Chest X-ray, PA view. Patient: 68 years old, sex F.
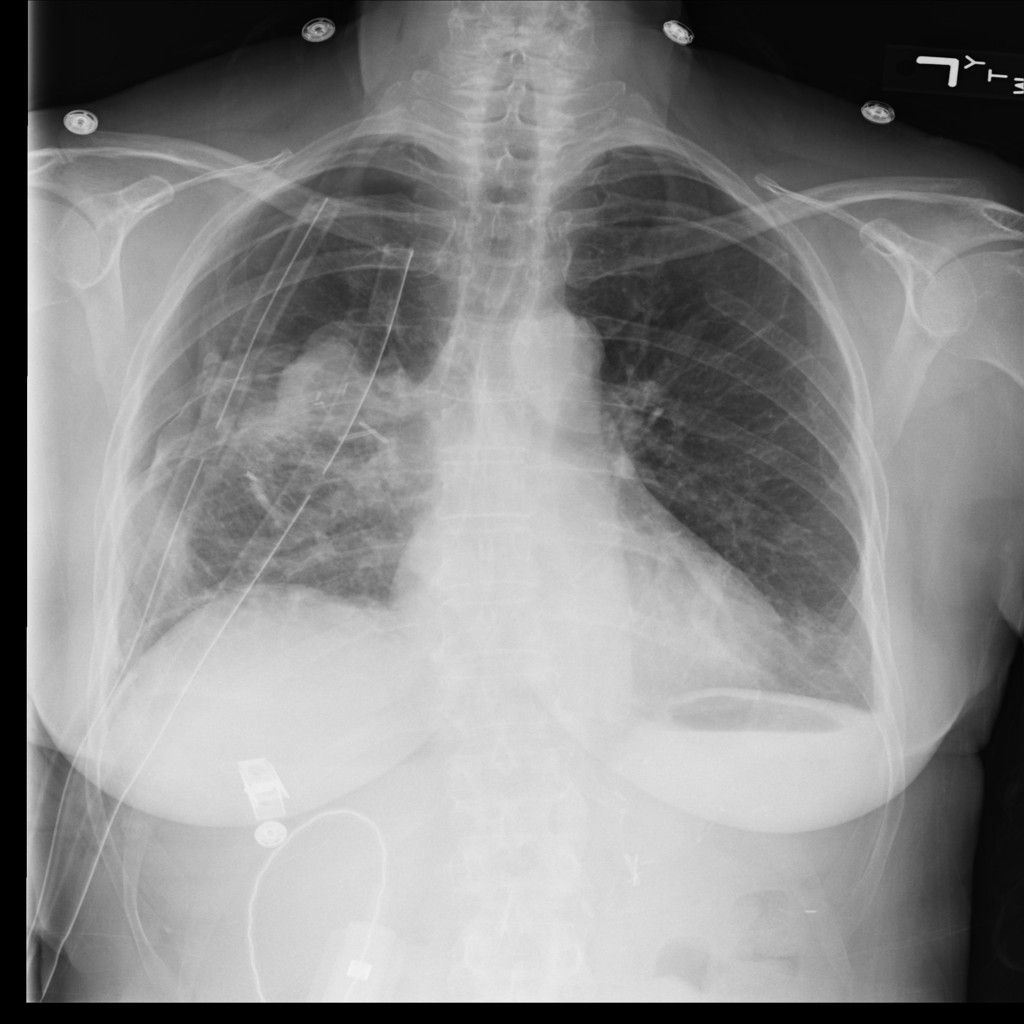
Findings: Pneumothorax